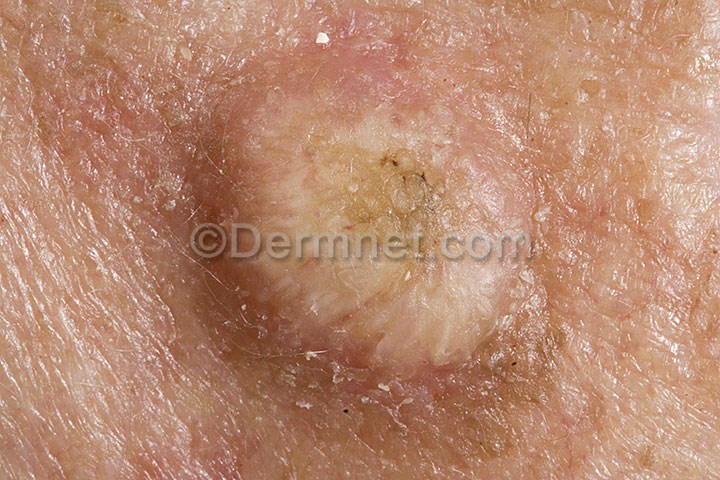
Disease: Seborrheic Keratoses and other Benign Tumors